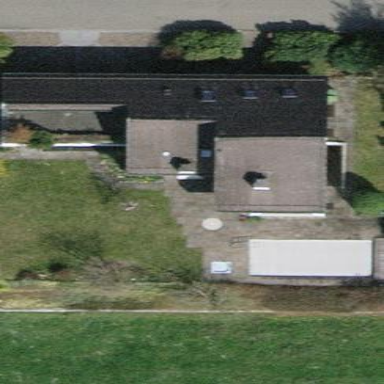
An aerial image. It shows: Detached building.